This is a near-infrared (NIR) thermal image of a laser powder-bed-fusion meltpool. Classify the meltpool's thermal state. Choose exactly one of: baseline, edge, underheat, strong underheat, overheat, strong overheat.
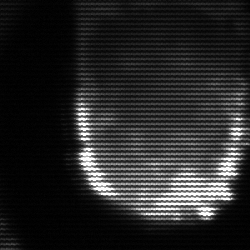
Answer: baseline